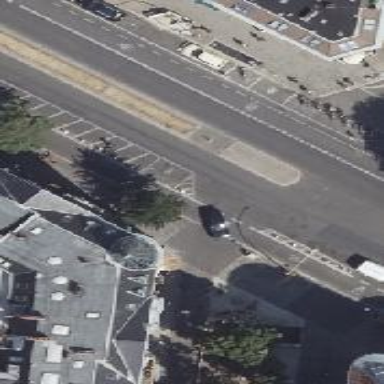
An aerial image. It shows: Footway that serves as traffic island.